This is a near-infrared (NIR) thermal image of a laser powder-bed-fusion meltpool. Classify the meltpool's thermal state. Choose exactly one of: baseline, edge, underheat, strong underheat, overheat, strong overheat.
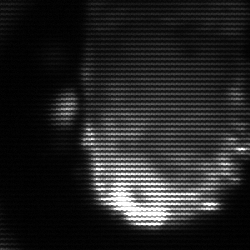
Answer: baseline